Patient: sex M, age 81
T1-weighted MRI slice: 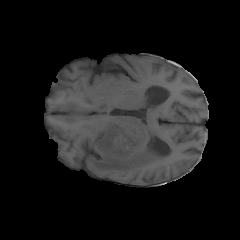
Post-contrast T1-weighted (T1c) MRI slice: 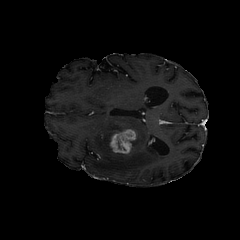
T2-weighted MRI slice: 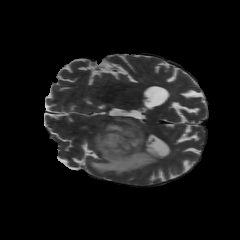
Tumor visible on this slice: yes
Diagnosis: Glioblastoma, IDH-wildtype
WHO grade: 4